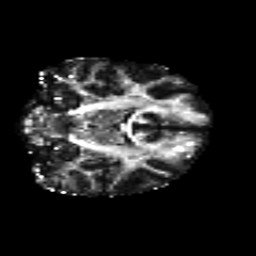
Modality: FA
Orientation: coronal
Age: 20
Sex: female
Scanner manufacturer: siemens
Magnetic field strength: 3 T
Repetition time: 8.8 s
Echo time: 0.085 s